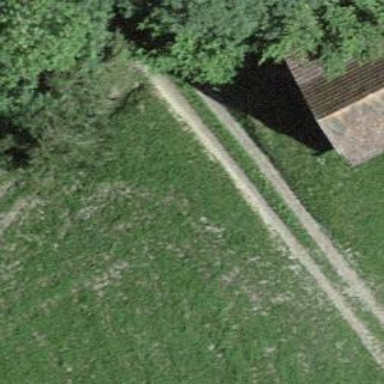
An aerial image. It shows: Track with grade 4 tracktype.